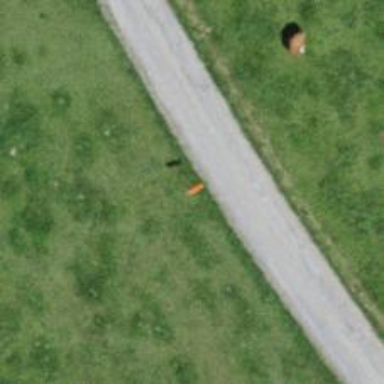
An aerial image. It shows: Pole supporting roof covering pipeline marker.